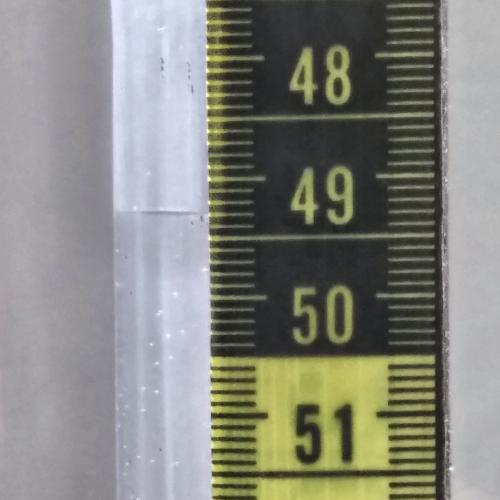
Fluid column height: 49.3 cm